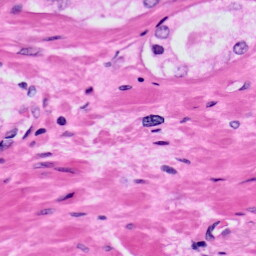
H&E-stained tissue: Prostate